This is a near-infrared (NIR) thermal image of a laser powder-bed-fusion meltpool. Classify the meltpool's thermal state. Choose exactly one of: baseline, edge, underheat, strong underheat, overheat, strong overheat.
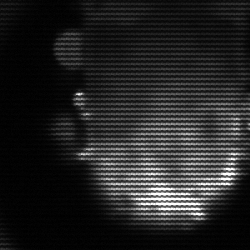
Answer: baseline